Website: crate-barrel
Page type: payment
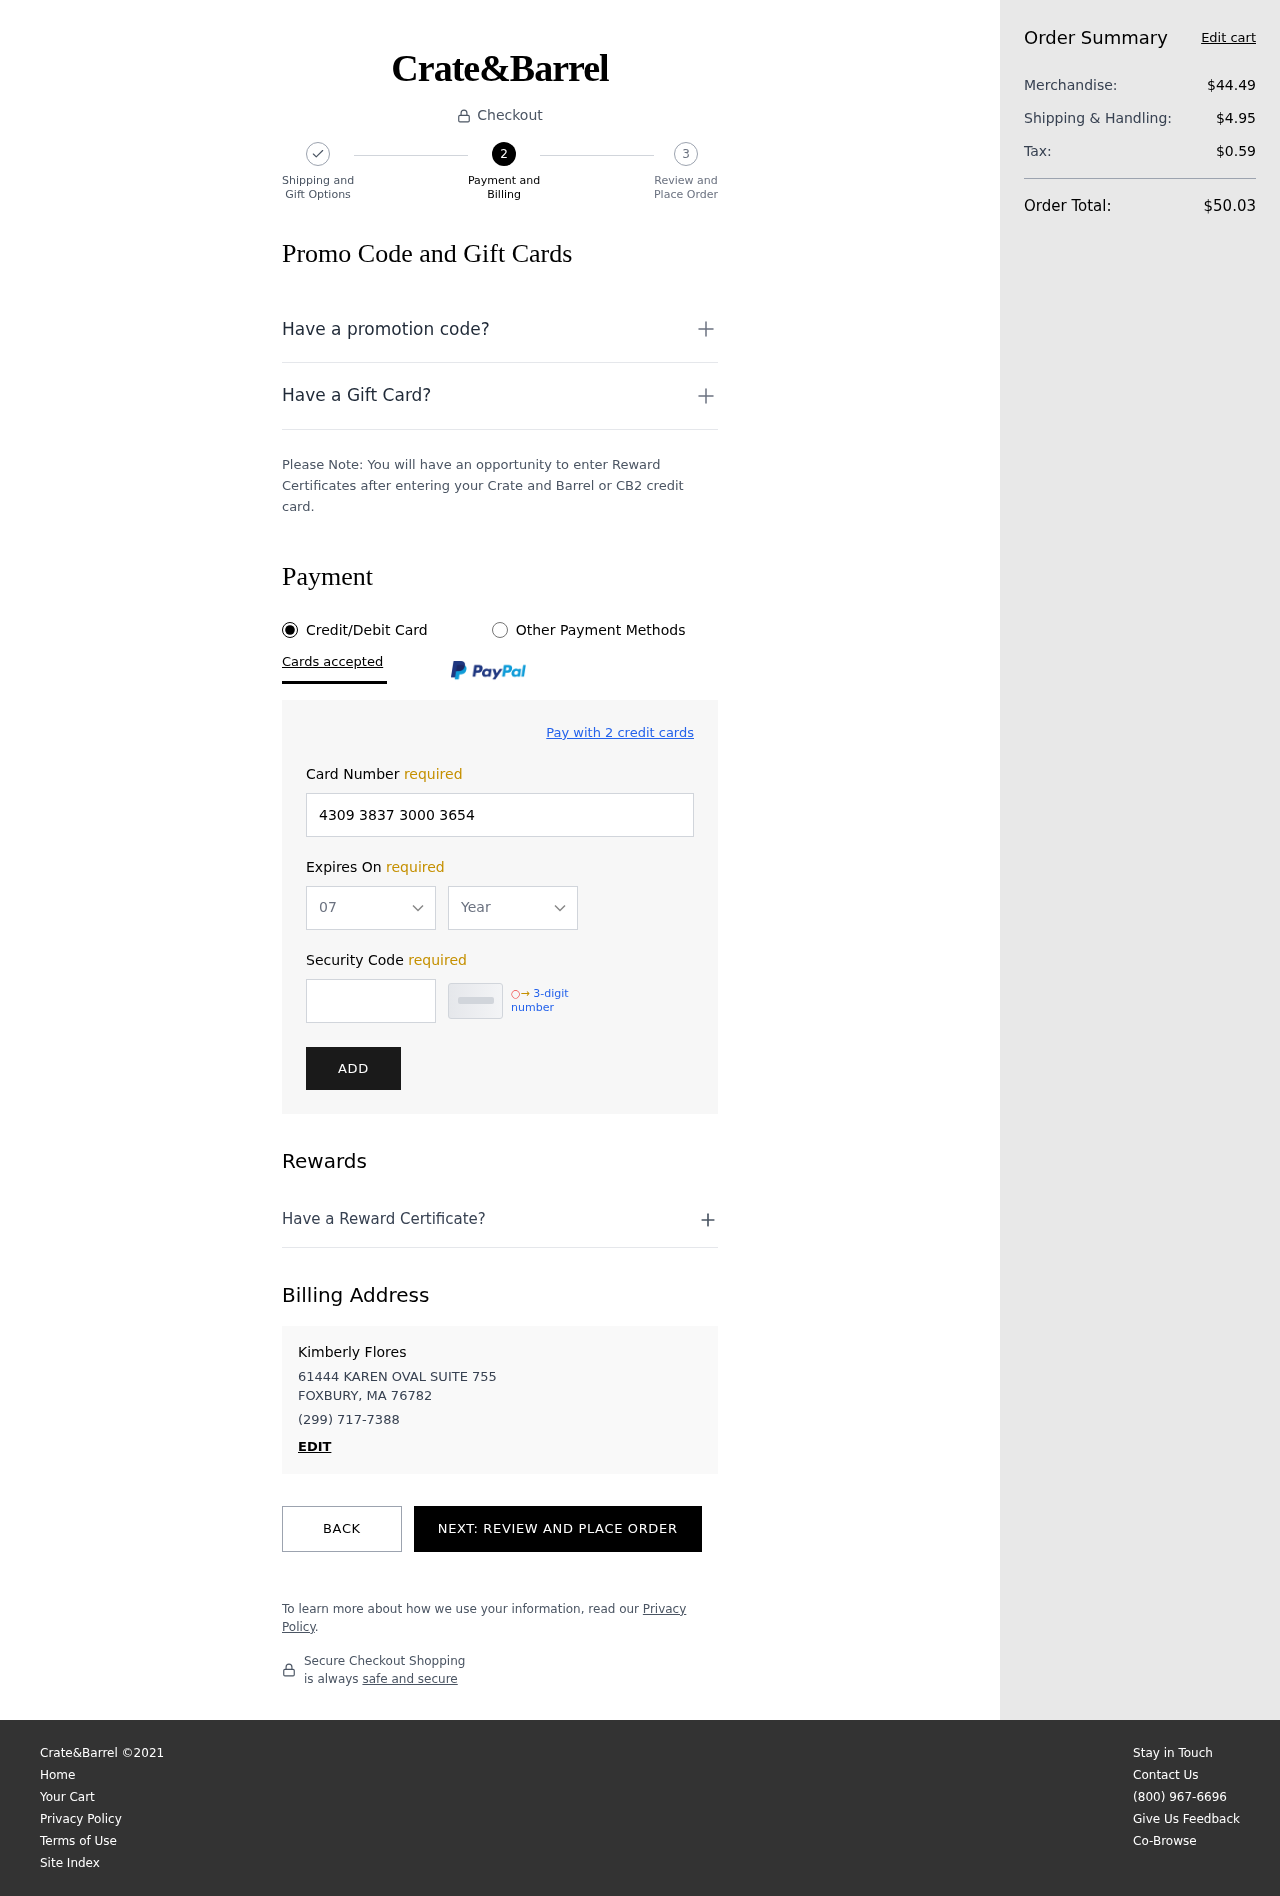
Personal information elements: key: PII_CARD_EXPIRY_MONTH
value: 07
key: PII_CARD_EXPIRY_YEAR
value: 29
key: PII_CITY_STATE_ZIP
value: FOXBURY, MA 76782
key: PII_FULLNAME
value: Kimberly Flores
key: PII_PHONE
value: (299) 717-7388
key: PII_STREET
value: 61444 KAREN OVAL SUITE 755
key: PII_CARD_NUMBER
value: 4309 3837 3000 3654
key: PII_CARD_CVV
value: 291
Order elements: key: ORDER_SUBTOTAL
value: $44.49
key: ORDER_SHIPPING_COST
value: $4.95
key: ORDER_TAX
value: $0.59
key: ORDER_TOTAL
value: $50.03